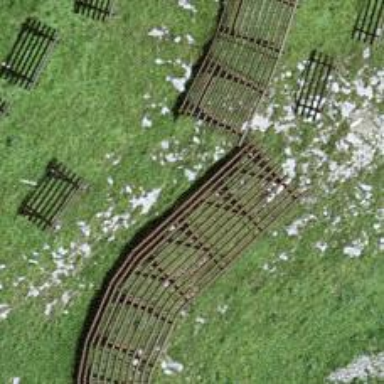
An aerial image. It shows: Snow fence that is man-made.